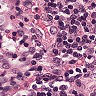
Metastatic tissue present: no